Question: I have the following form:
'''
class QuestionForm(forms.Form):
options = forms.ModelMultipleChoiceField(queryset=Option.objects.none(),
widget=forms.RadioSelect)
def __init__(self, *args, **kwargs):
question_id = kwargs.pop('question_id', None)
super(QuestionForm, self).__init__(*args, **kwargs)
if question_id:
print question_id
question = Question.objects.get(pk=question_id)
ts = Option.objects.filter(question = question)
for t in ts:
print t.name
self.fields['options'].queryset = Option.objects.filter(question = question)
def clean(self):
print 'in clean'
#this is the last thing to print before failing
cleaned_options = self.cleaned_data['options']
try:
print cleaned_options
raise forms.ValidationError('That is not the right answer. Try again.')
except:
return cleaned_options
'''
I call it in my view like this:
'''
if request.method == "POST":
print 'in post'
form = QuestionForm(request.POST, question_id=question.id)
print '---'
options = request.POST.getlist('options')
option = options[0]
print option
if form.is_valid():
print '******'
print form
else:
print '######'
print form.errors
'''
My template looks like this:
'''
<form action="" method="post">
{% csrf_token %}
{{ form }}
{{ form.errors }}
<br />
<button type="submit">Save</button>
</form>
'''
I get a key error in the template at the line that uses Form:

It seems the line that throws the error is:
'''
cleaned_options = self.cleaned_data['options']
'''
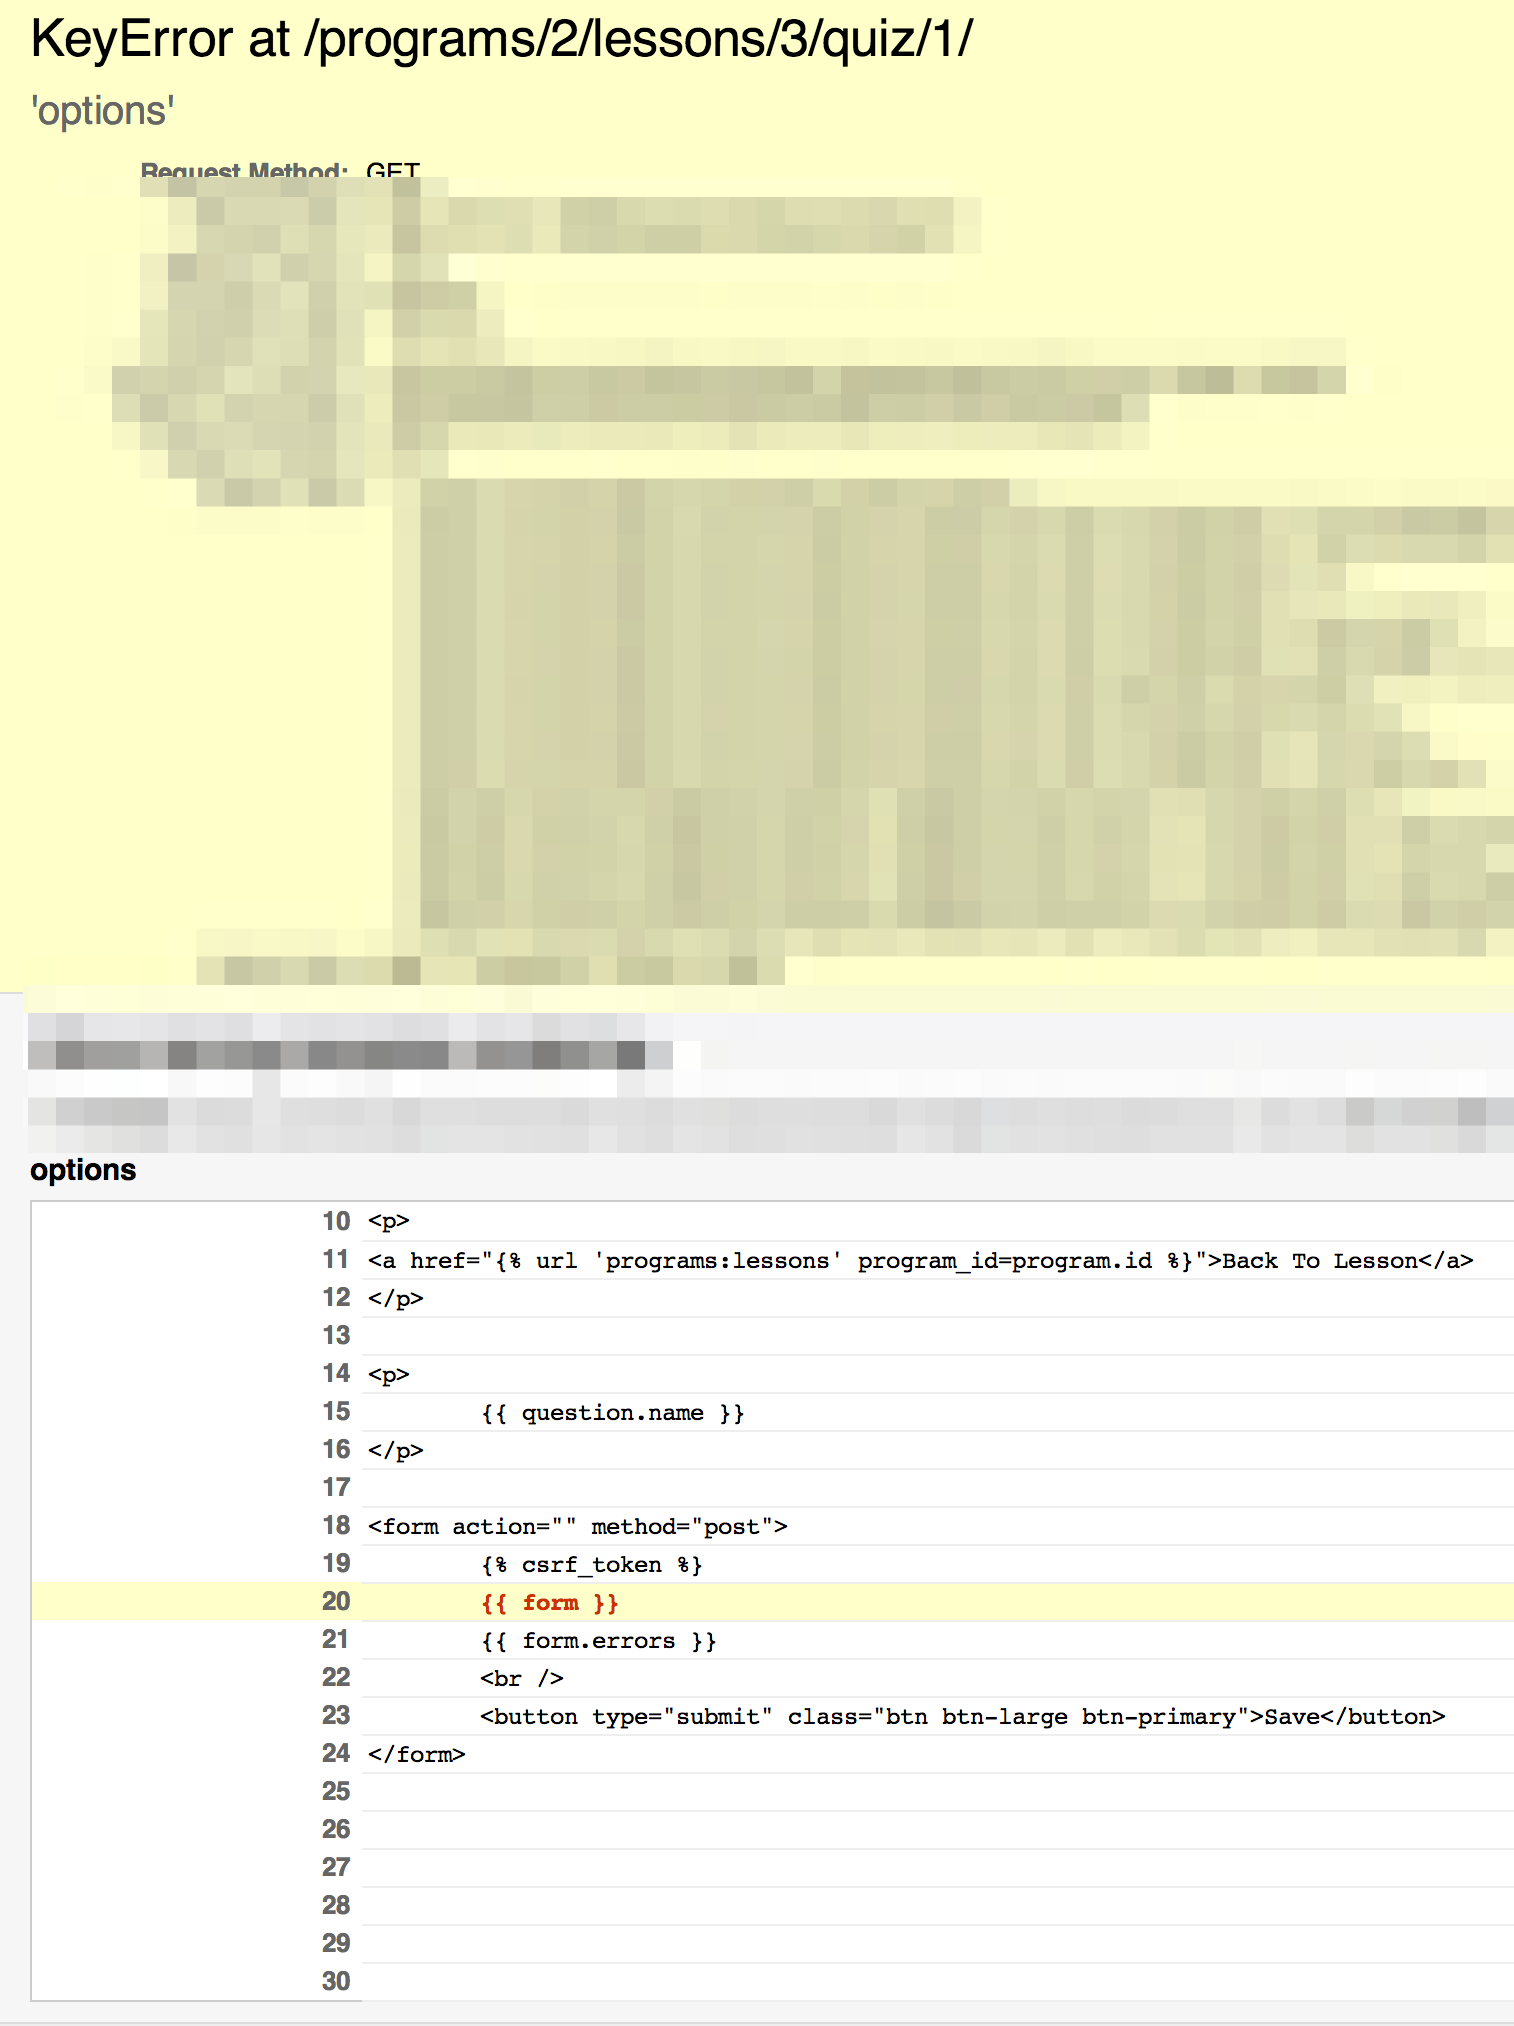
Answer: you are never returning a 'HttpResponse' in your view.
Try this:
'''
if request.method == "POST":
print 'in post'
form = QuestionForm(request.POST, question_id=question.id)
print '---'
options = request.POST.getlist('options')
option = options[0]
print option
if form.is_valid():
print '******'
print form
return HttpResponseRedirect('/admin/')
else:
form=QuestionForm()
return render(request,'myapp/form.html',{'form':form})
'''